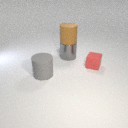
large gray rubber cylinder to the left of large gray metal cylinder